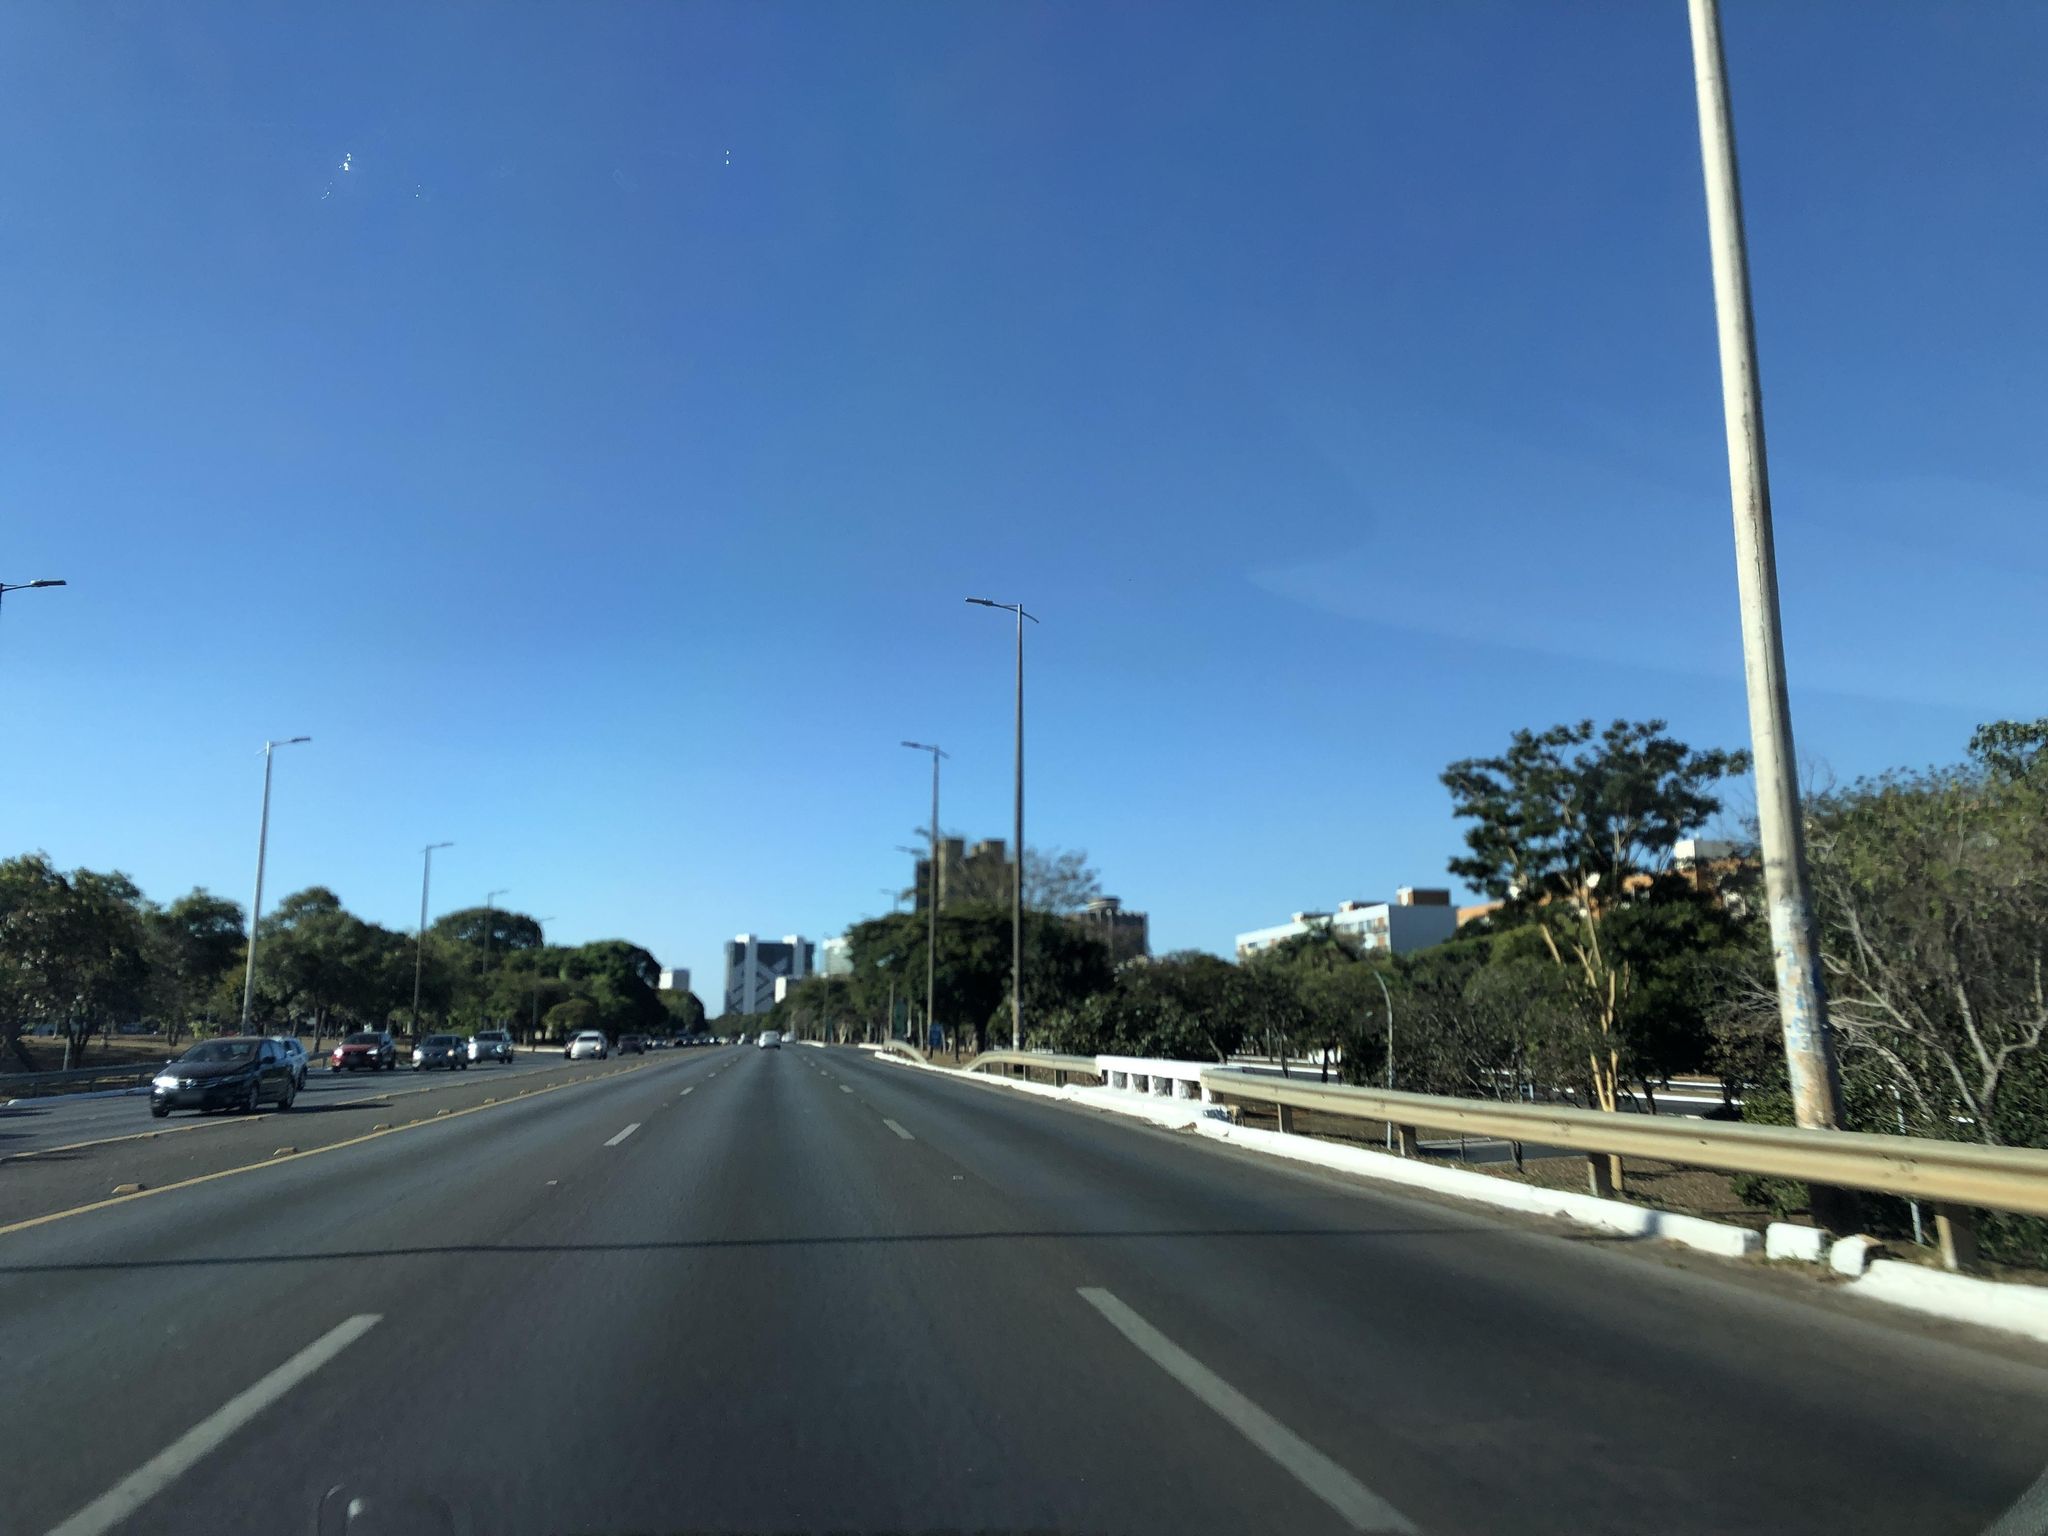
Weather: clear
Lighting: day
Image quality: good
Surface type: driving surface
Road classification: trunk
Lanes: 4, 3
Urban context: urban centre
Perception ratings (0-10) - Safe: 5.36, Lively: 5.11, Beautiful: 5.2, Boring: 4.66, Depressing: 8.93, Wealthy: 3.06